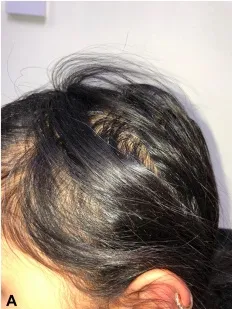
A-C, Hypotrichosis in the 15-year-old patient. Similar presentation is found in the 13-year-old patient. A, Diffuse decrease in the hair density over the scalp.
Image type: medical_photograph (skin_photograph)